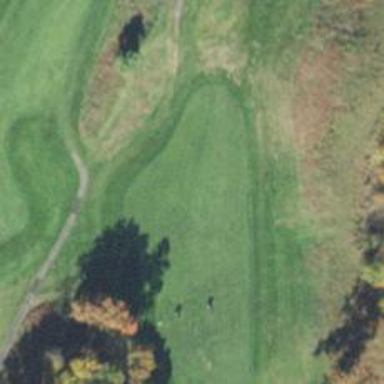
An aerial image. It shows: View of golf hole.